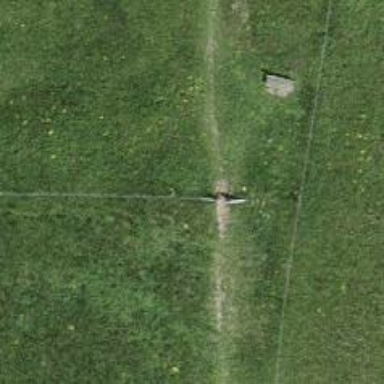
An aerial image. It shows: Gate.